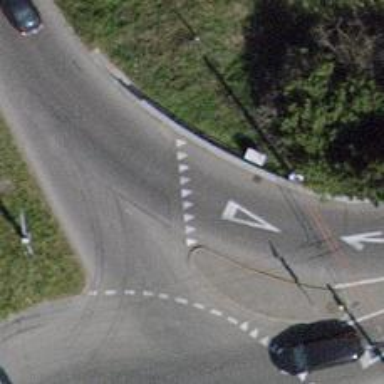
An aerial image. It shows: Road with "give way" sign.